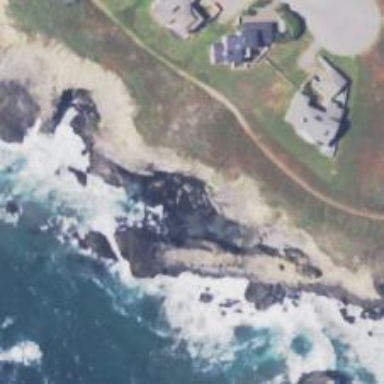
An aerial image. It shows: Picturesque coastline scene.